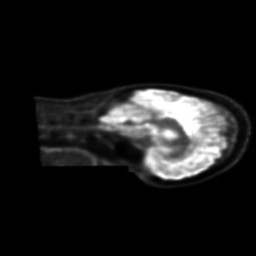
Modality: PET
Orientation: sagittal
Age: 48
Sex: female
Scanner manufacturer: siemens